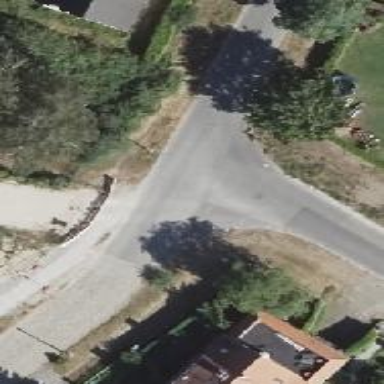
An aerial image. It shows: Residential road with asphalt surface and sidewalk on the left side.